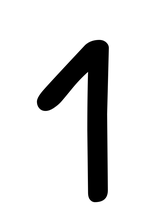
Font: PatrickHand-Regular